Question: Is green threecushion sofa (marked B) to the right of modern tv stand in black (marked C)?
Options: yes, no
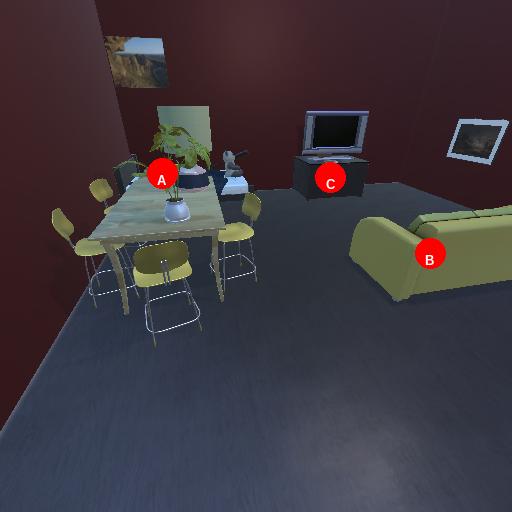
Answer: yes